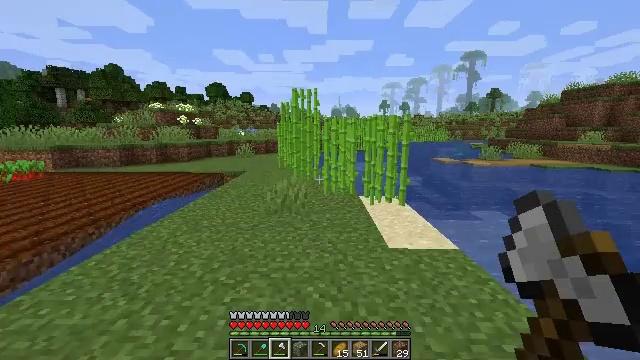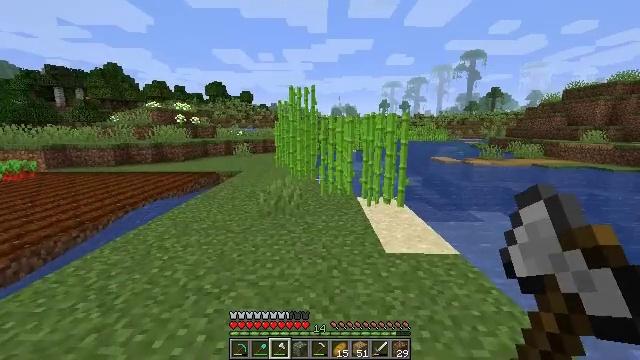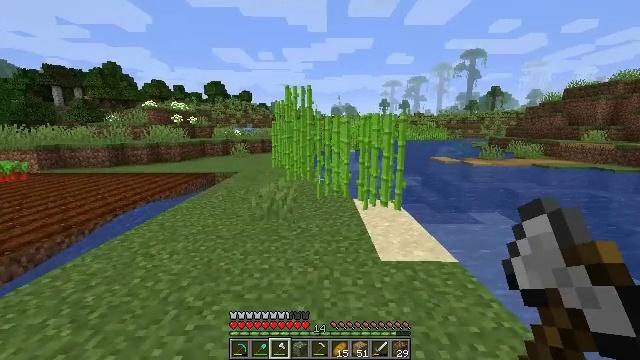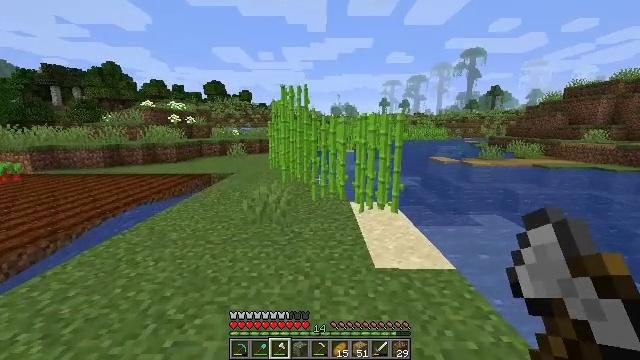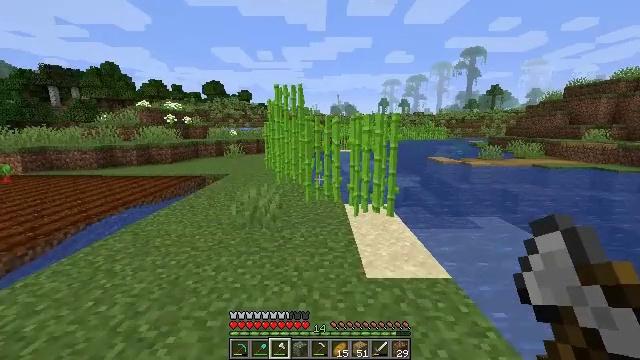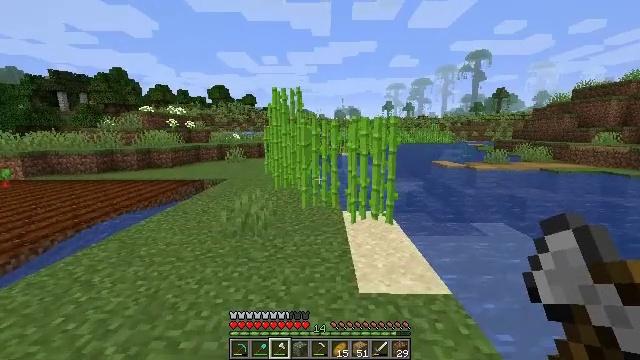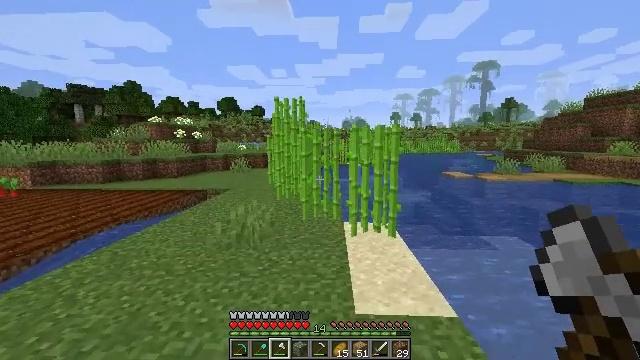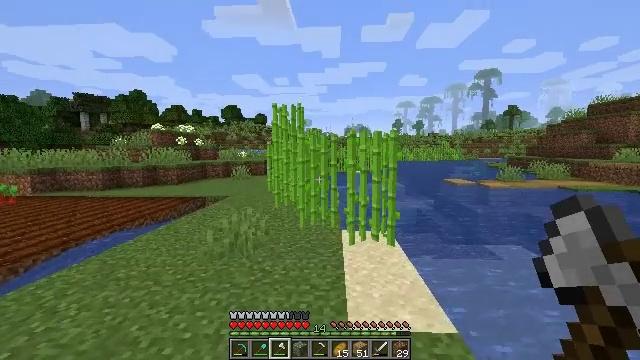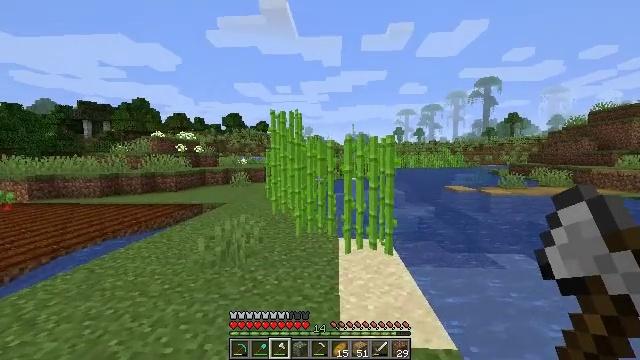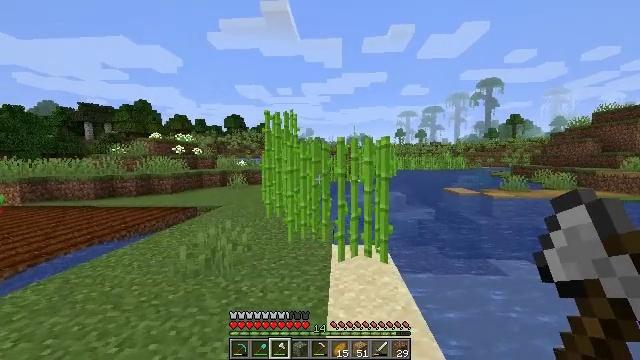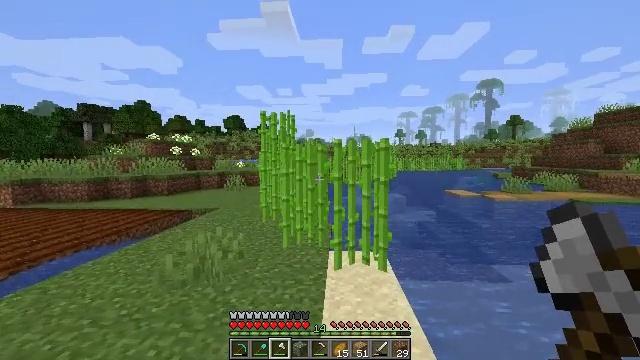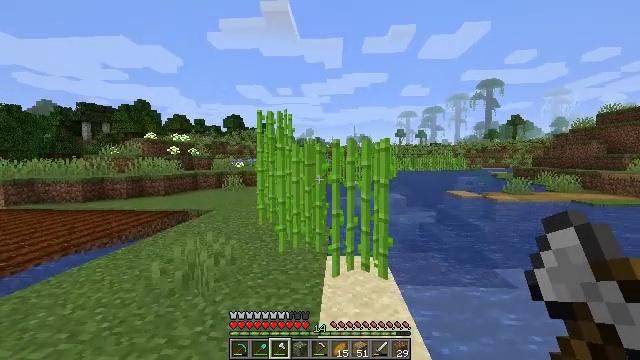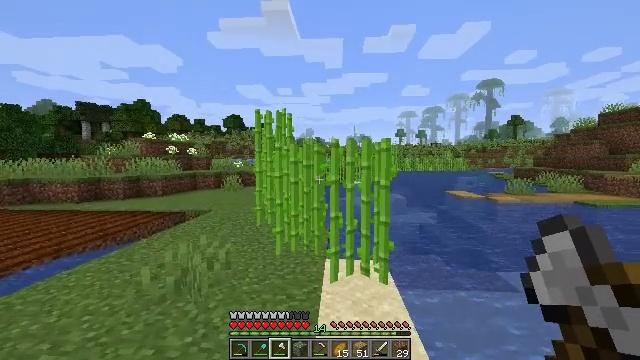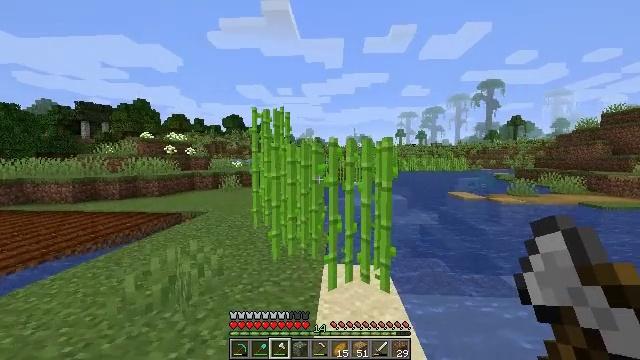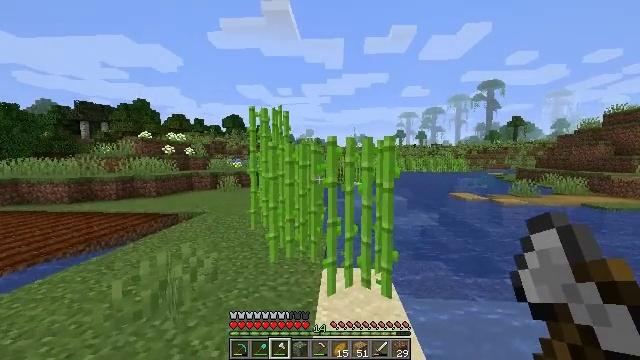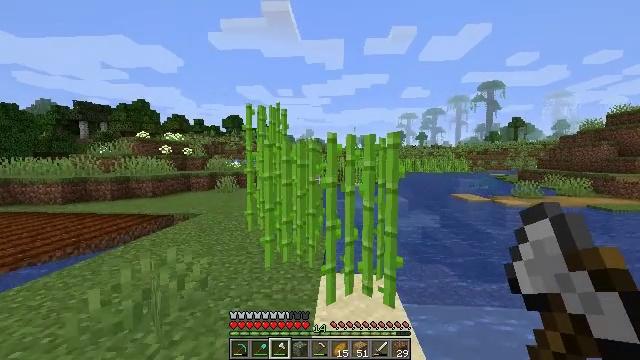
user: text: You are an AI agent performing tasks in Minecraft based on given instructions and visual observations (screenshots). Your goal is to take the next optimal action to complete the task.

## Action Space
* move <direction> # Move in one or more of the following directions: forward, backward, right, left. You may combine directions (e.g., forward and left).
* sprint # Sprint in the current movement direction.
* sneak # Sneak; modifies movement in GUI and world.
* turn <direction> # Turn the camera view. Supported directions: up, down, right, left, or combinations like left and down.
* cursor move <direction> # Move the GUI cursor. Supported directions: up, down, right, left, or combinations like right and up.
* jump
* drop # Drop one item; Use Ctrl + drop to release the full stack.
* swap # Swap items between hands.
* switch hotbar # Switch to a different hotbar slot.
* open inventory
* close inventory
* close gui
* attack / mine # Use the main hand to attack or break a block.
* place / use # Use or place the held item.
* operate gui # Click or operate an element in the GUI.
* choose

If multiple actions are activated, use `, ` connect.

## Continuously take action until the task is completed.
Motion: motion action
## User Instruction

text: Cut down the sugar cane stalks.
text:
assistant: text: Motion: move forward and move right
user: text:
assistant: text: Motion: move forward and move right
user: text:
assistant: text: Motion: move forward and move right
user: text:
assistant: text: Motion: move forward and move right
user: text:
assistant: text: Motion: move forward and move right, turn left
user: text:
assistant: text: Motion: move forward and move right, turn left and up
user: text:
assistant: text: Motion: move forward and move right, turn up
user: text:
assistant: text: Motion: move forward and move right, turn up
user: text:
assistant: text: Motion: move forward
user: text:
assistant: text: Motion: move forward
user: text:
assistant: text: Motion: move forward
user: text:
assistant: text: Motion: move forward
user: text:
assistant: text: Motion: move forward
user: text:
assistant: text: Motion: move forward
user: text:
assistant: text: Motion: move forward
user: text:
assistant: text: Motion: move forward and move right
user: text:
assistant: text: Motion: move forward and move right, turn left
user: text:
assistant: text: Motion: move forward and move right, turn left
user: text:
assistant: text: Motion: move forward and move right, turn left
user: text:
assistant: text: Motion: move forward, turn left
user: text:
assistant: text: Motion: move forward, turn left
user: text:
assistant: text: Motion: move forward, turn left
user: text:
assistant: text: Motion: move forward, turn left, attack / mine
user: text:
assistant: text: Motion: move forward, attack / mine
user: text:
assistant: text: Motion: move forward, turn left, attack / mine
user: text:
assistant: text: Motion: move forward, turn left, attack / mine
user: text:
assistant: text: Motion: attack / mine
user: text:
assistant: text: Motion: attack / mine
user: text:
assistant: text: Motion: attack / mine
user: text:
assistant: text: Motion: attack / mine